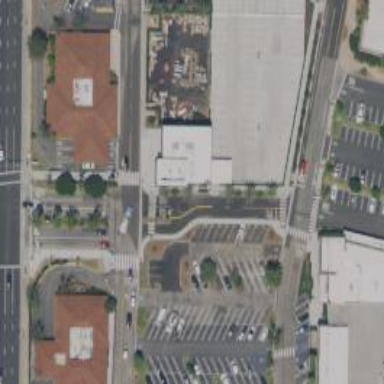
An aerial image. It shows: Unmarked footway crossing with traffic island.